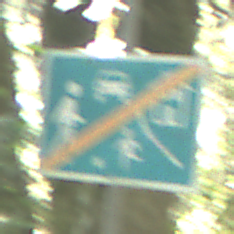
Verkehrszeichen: EndeVerkehrsberuhigterBereich
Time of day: Midday
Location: Outdoor (Nature)
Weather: Clear
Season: NotSpecified
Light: Natural